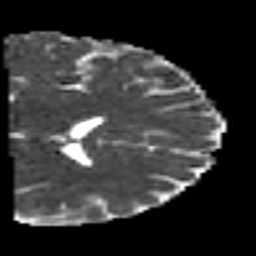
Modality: MD
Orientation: coronal
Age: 40
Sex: male
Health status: healthy
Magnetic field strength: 3 T
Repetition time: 7 s
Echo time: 0.0926 s